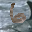
Label: 6